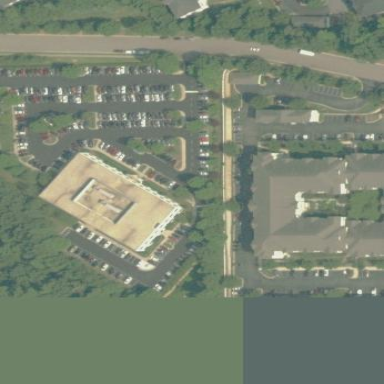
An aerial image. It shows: Commercial building.